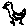
Label: bird